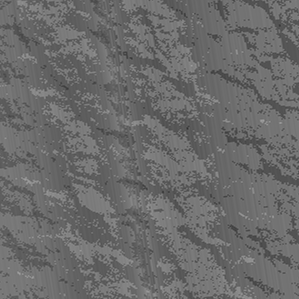
Label: frost